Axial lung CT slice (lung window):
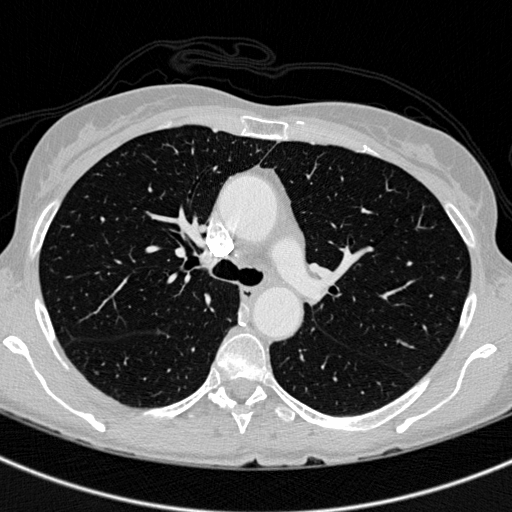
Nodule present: no